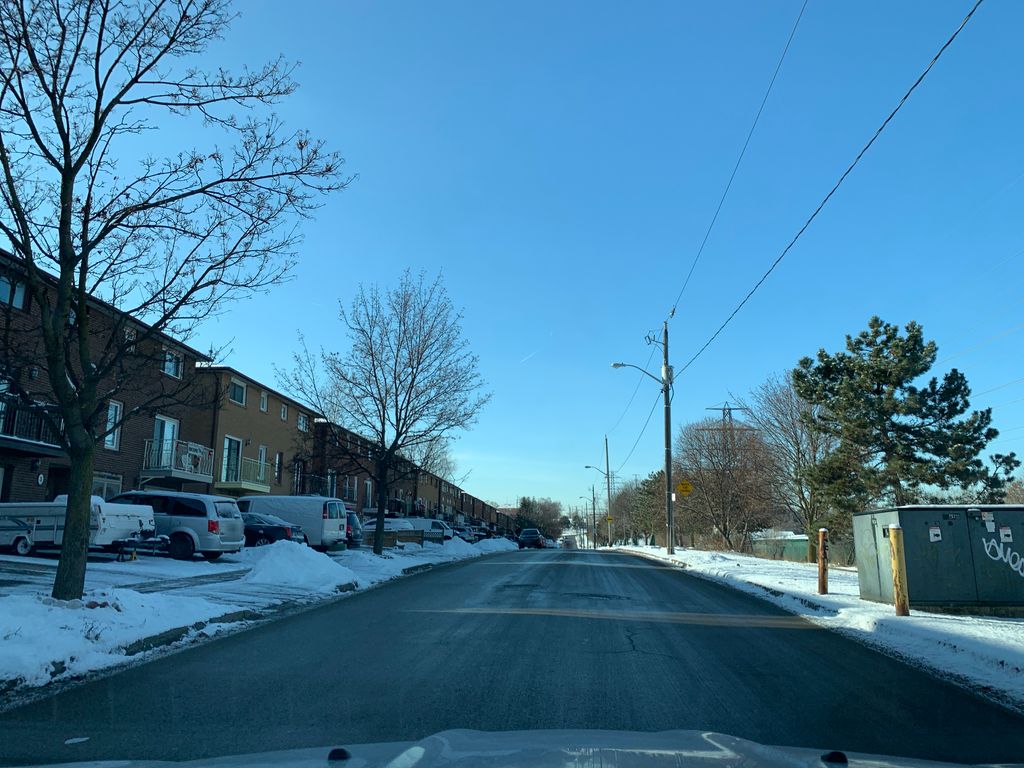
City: toronto